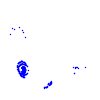
Particle: proton